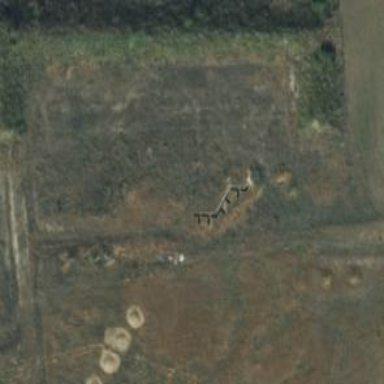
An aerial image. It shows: Military bunker.